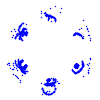
Particle: kaon